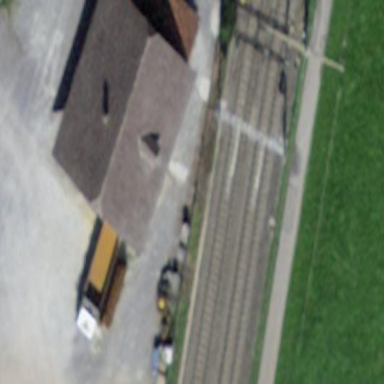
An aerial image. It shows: Farm building.